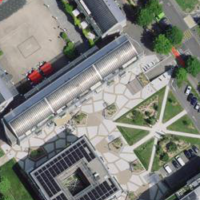
EUNIS habitat code: 54
Species observed at this site:
Bellis perennis
Geranium sanguineum